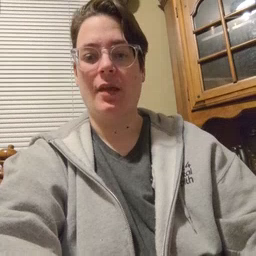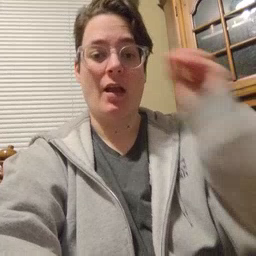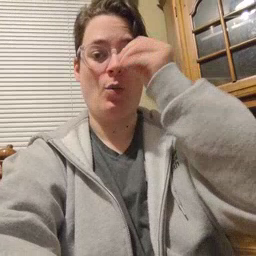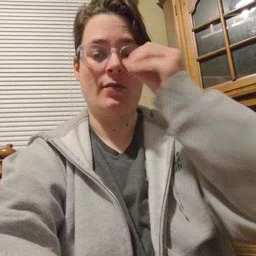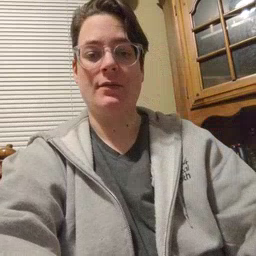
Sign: owl